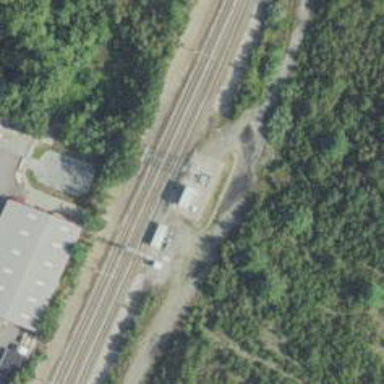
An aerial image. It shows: Railway crossover.